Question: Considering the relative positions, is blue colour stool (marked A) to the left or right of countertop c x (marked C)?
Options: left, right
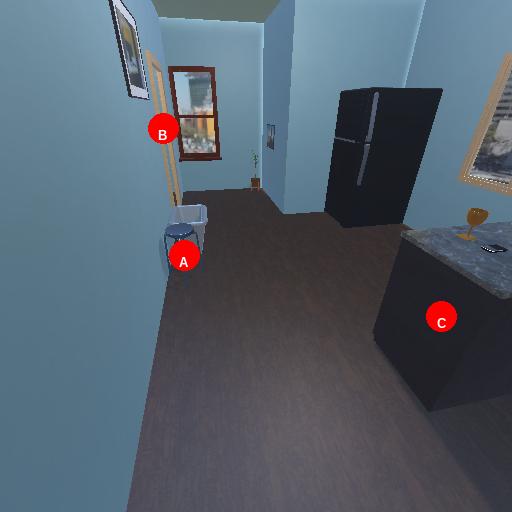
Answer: left